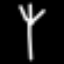
Label: fork